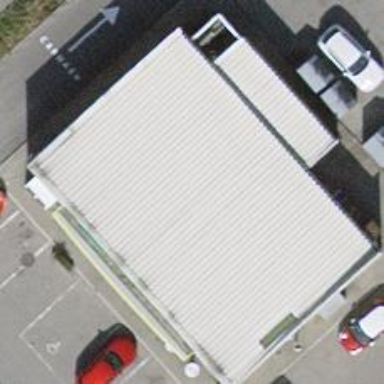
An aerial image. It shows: Café.